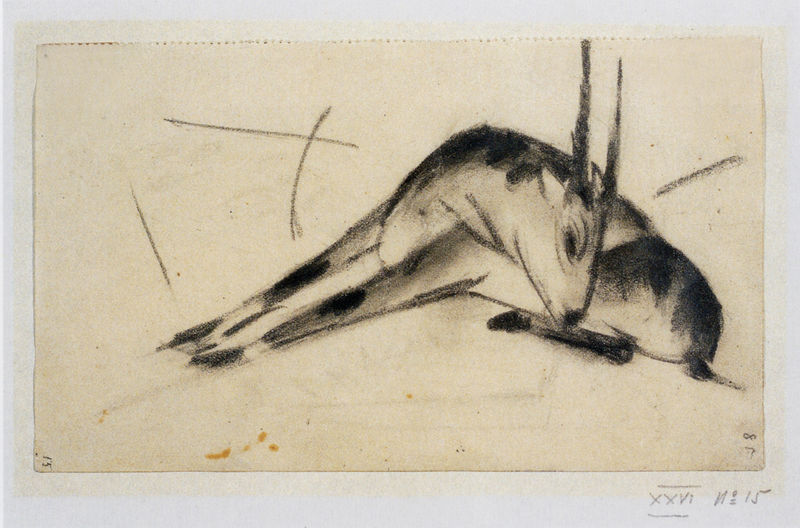
Titel: Ruhende Antilope
Künstler: Franz Marc
Institution: (Privatbesitz)
Schlagwörter: berg, kopf, schatten, weiß, dreieck, grau, licht, schwarz, skizze, zeichnung, tier, beige, expressionismus, anatomie, augen, mensch, tod, signatur, auge, blatt, ohren, beine, huf, hufe, papier, ecke, liegen, schlafend, perspektive, abstrakt, graphik, monochrom, linien, rand, essen, einfach, pfoten, gesenkt, liegend, striche, foto, kreuz, kohle, verletzt, bleistift, franz, kohlezeichnung, flecken, karte, hirsch, reh, rehkitz, schnauze, zentral, hörner, postkarte, geweih, leigen, bock, liegt, strecken, gehörn, franz marc, marc, rehbock, antilope, ligend, stichwe, gazelle, gnu, xxvi, 15, nimmer, #strecken, 26, no. 15, antiloppe, nr.15, kopg geneigt